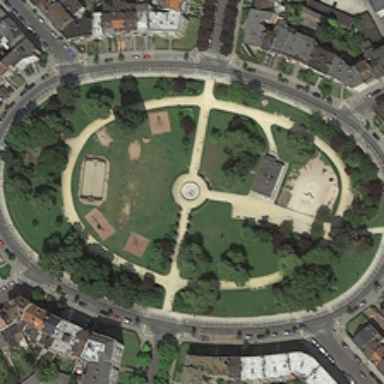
Many buildings are around an oval square with many green trees .